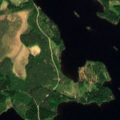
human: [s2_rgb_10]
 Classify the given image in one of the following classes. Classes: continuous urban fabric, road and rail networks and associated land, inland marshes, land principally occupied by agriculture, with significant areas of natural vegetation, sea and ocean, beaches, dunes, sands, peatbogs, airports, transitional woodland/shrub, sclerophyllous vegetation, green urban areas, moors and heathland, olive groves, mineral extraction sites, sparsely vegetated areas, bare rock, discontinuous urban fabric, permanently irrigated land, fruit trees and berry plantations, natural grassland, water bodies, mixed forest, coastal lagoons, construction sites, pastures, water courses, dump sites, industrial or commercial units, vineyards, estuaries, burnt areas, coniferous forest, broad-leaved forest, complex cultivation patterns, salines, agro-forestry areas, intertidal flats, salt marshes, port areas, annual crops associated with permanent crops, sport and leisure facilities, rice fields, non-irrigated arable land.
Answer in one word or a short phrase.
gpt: coniferous forest, transitional woodland/shrub, water bodies